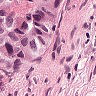
Metastatic tissue present: yes